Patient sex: M
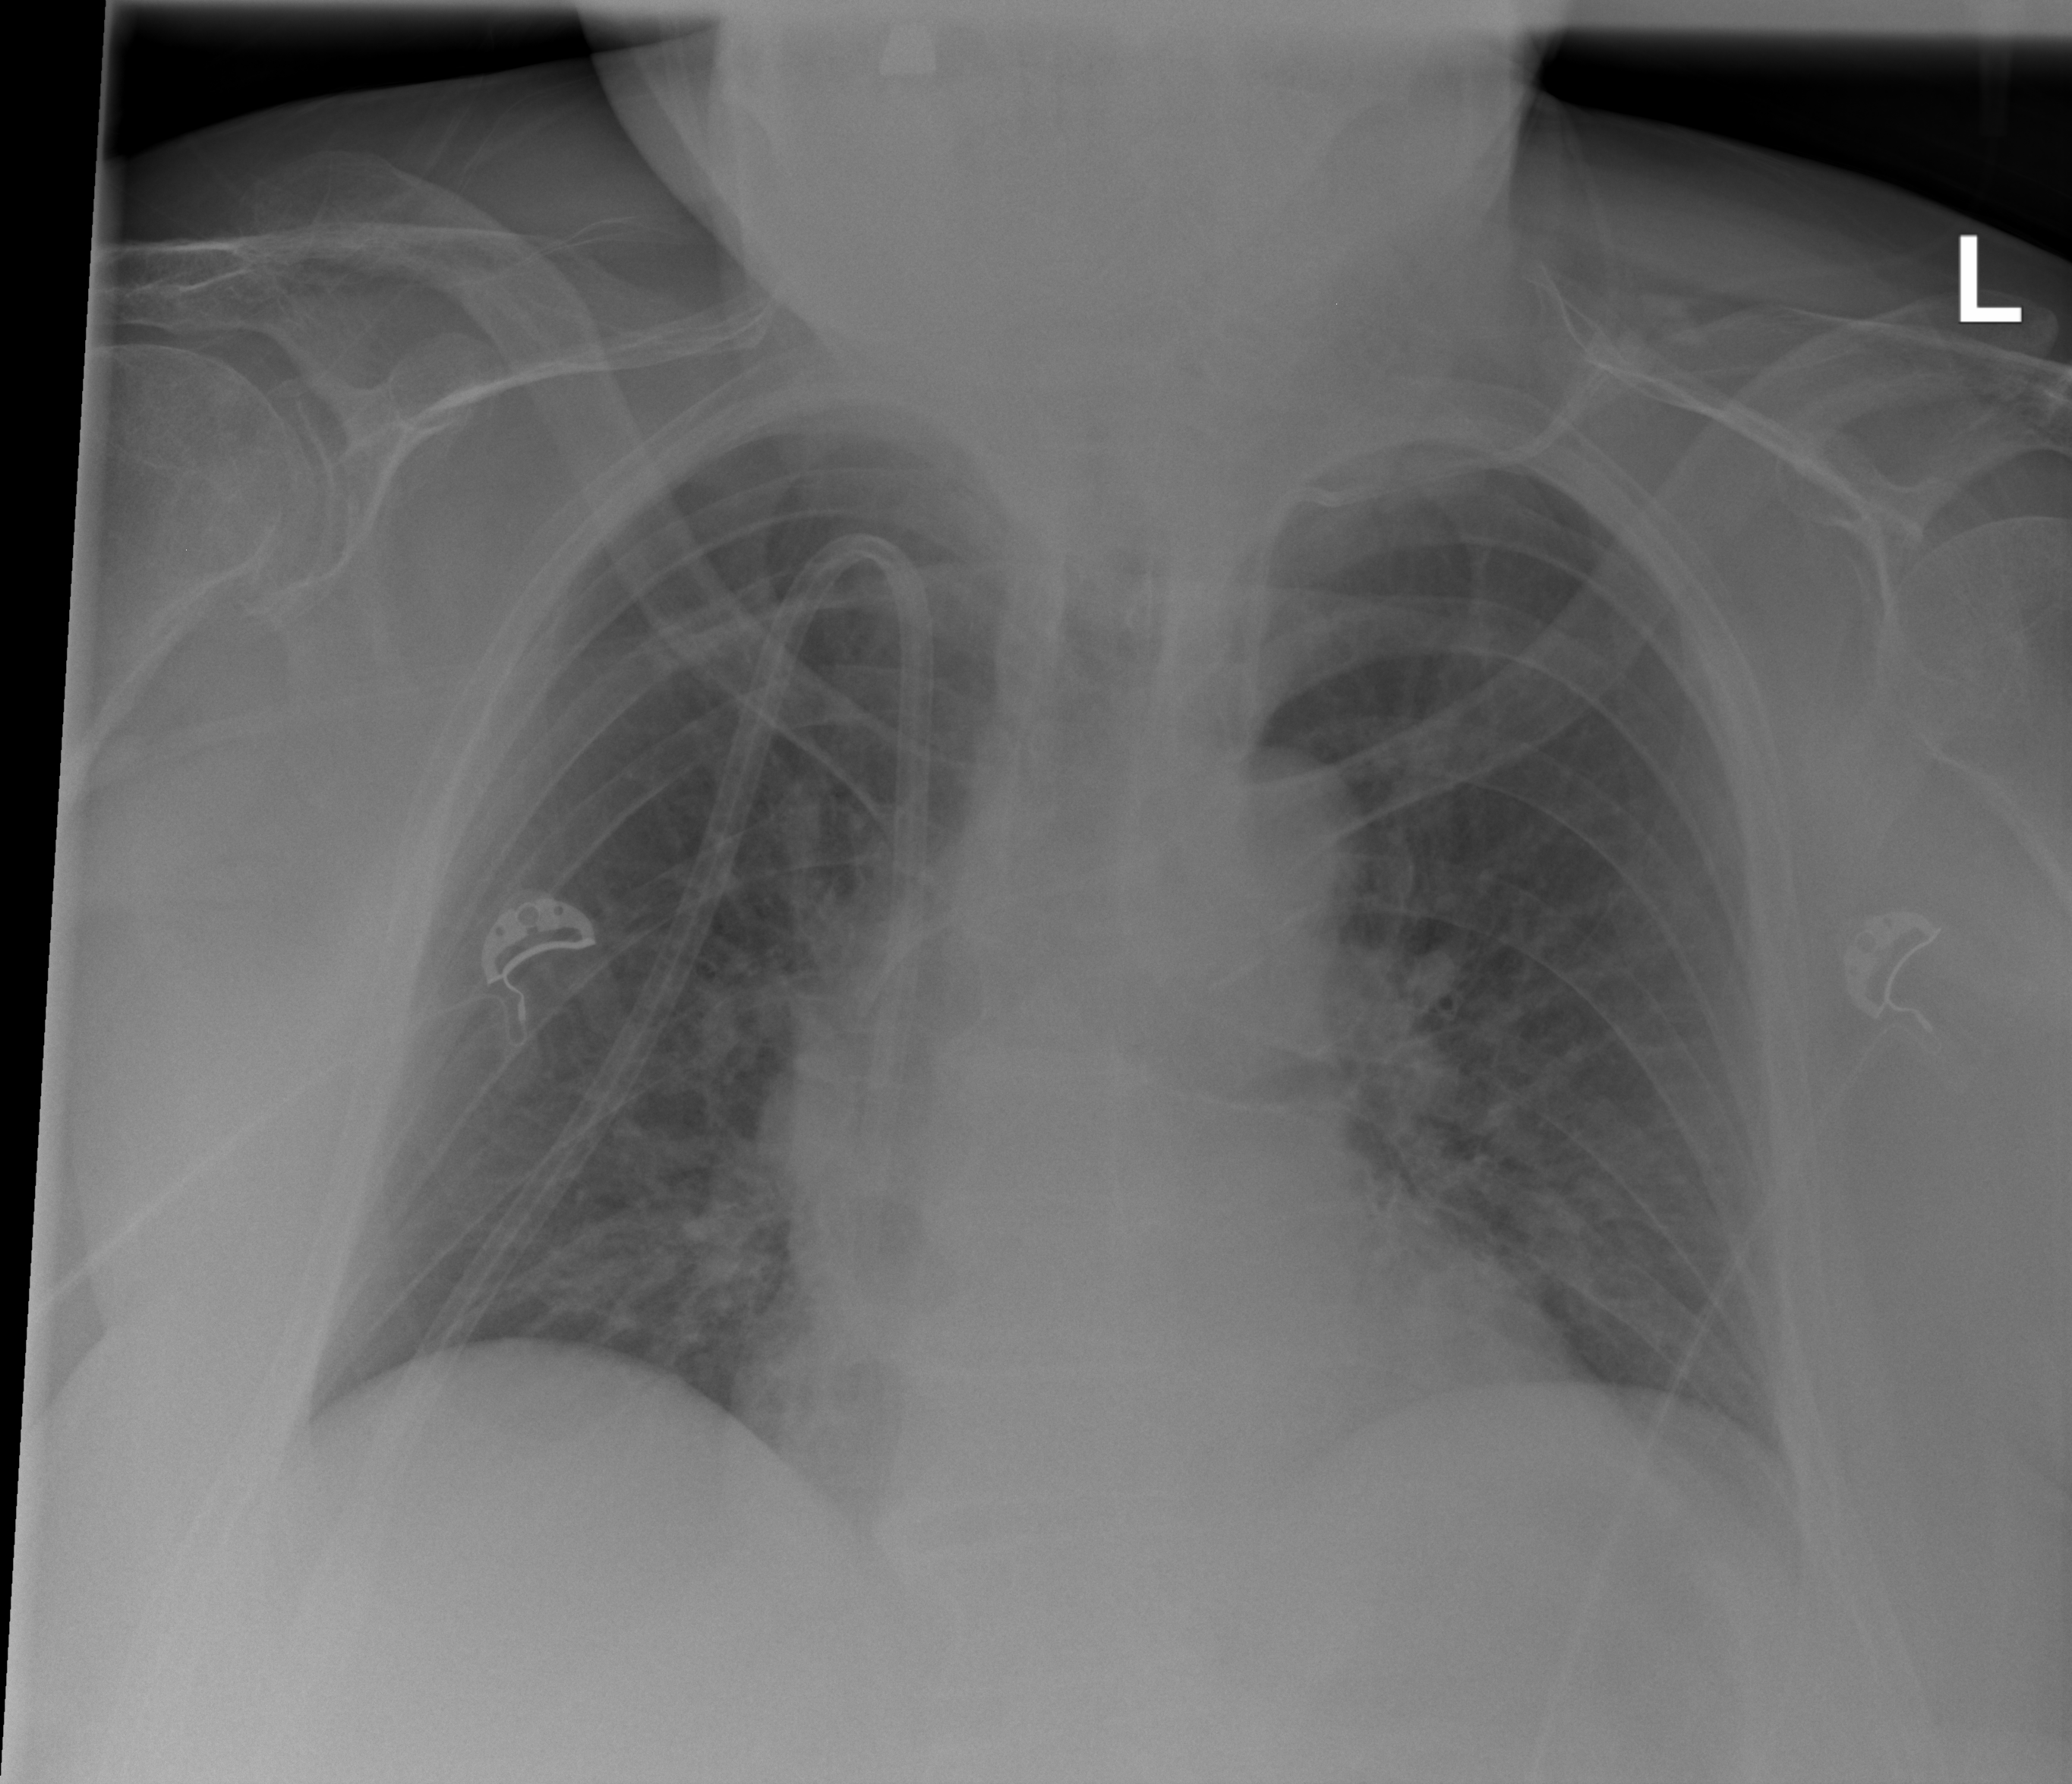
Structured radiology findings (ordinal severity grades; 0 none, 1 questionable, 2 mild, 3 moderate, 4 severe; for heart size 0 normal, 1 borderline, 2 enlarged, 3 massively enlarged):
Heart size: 1
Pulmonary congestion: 1
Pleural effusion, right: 0
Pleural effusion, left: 0
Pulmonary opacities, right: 0
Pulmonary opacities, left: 0
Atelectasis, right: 1
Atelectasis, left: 1